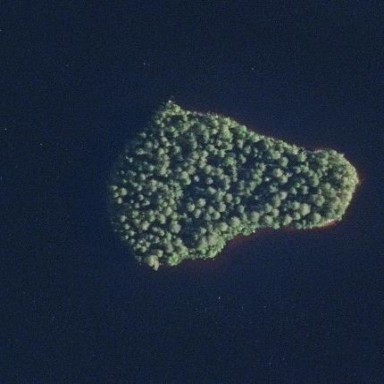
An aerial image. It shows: Islet.